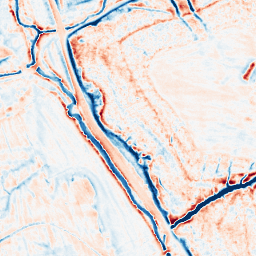
Category: edge_preserving
Decomposition family: anisotropic_diffusion
Decomposition parameters: iterations: 50
kappa: 50
gamma: 0.1
Upsampling method: bilinear
Upsampling parameters: scale: 4
Upsampling scale: 4